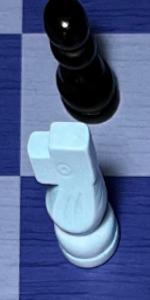
Label: Knight_White